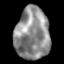
Tissue: lung
Cell type: Others
Senescence score: 0.1251
Nuclear area (px): 1755
Mean DAPI intensity: 140.146